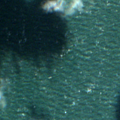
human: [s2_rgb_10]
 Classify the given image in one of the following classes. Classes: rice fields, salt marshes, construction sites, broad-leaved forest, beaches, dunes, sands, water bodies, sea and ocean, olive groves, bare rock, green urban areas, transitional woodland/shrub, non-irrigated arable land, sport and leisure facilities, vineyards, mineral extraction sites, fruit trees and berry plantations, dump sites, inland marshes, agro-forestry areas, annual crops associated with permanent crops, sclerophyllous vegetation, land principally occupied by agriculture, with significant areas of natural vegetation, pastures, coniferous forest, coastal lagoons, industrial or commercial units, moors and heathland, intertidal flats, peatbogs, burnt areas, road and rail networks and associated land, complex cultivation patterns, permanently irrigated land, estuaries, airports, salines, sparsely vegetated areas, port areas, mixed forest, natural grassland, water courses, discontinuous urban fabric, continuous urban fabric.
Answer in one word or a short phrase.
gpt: sea and ocean